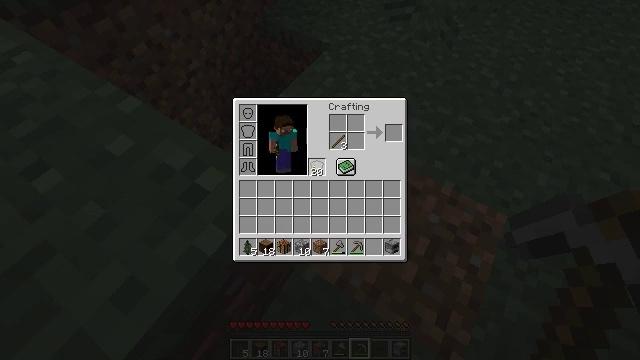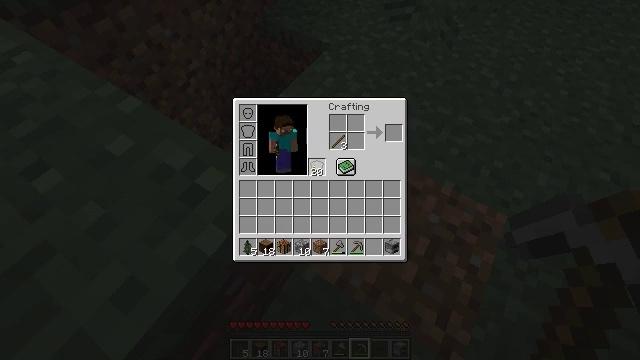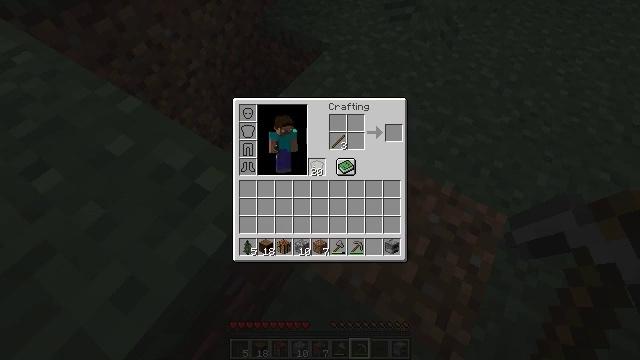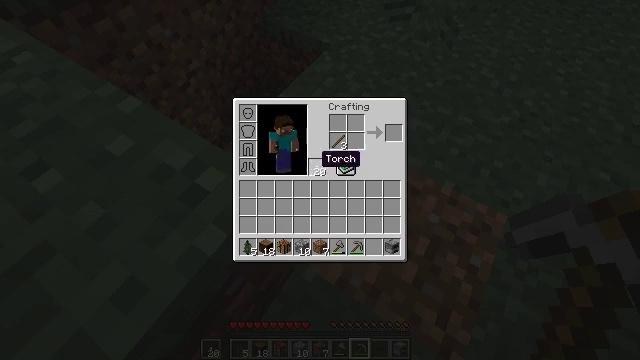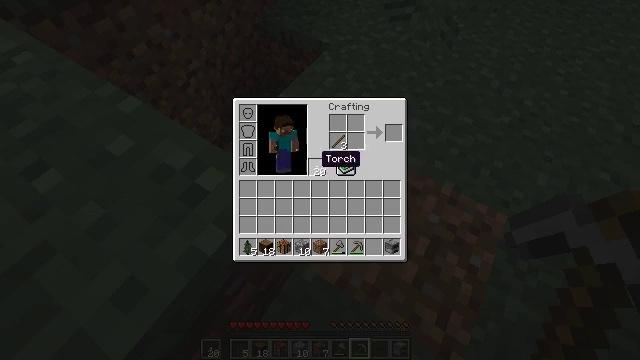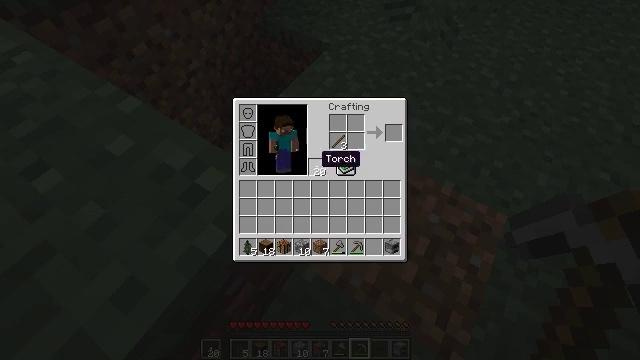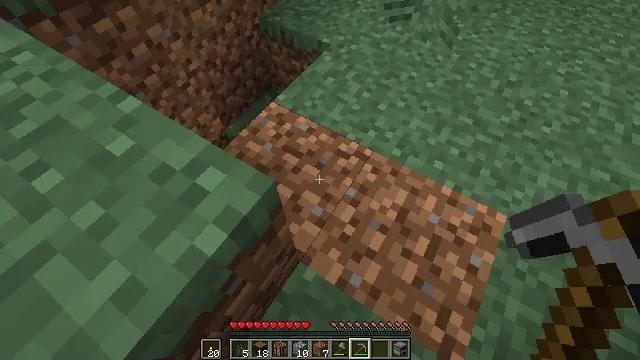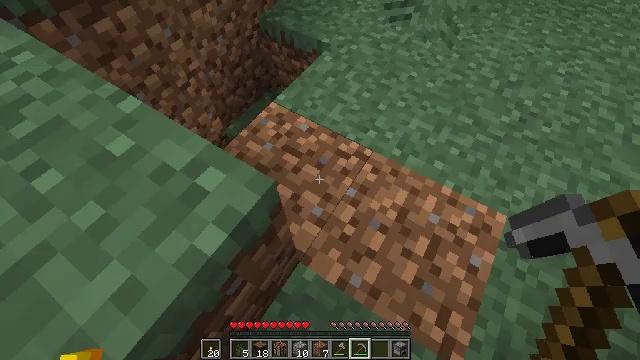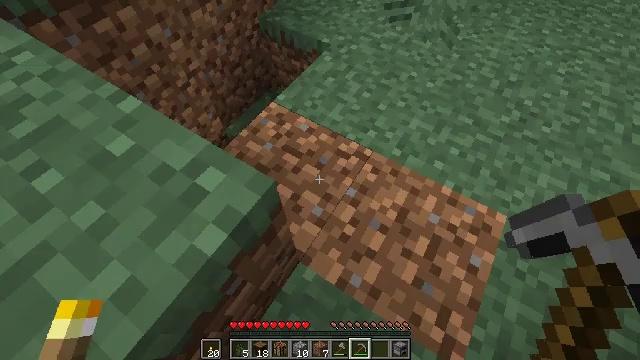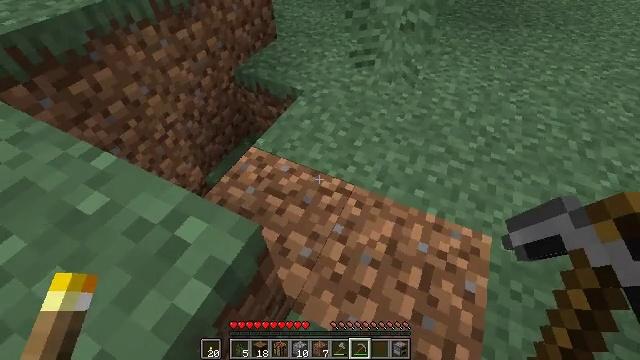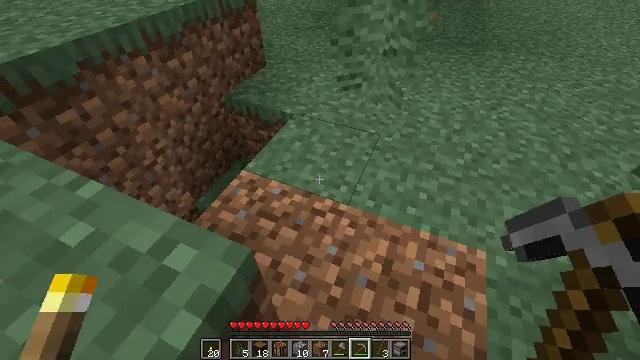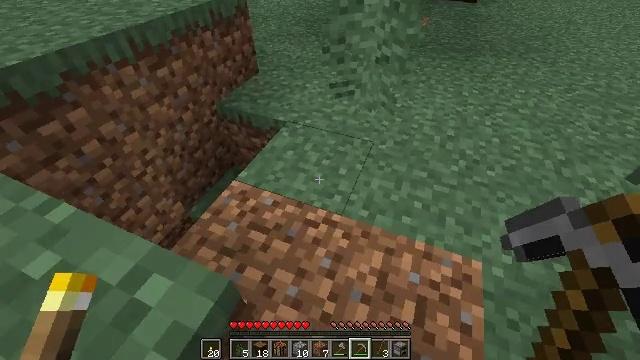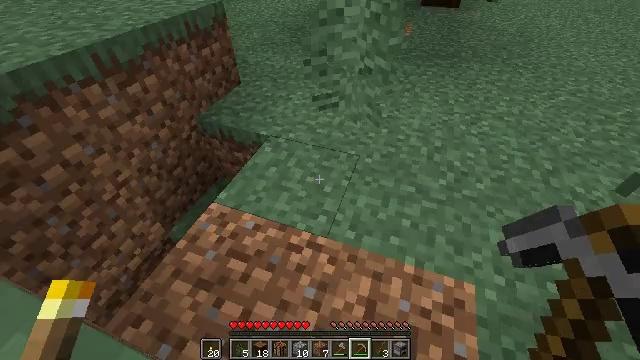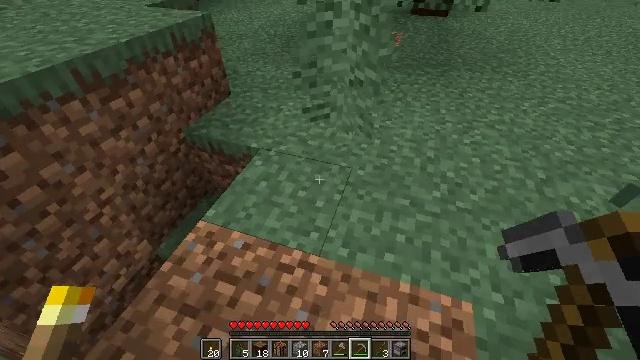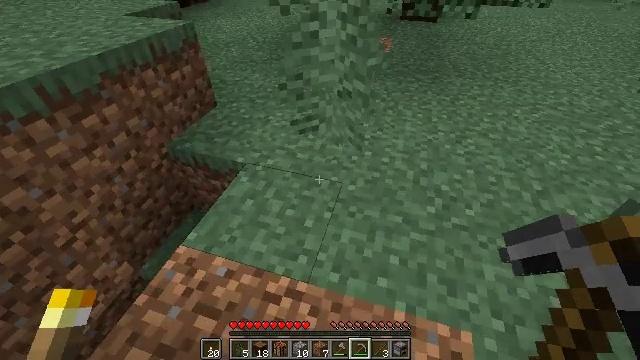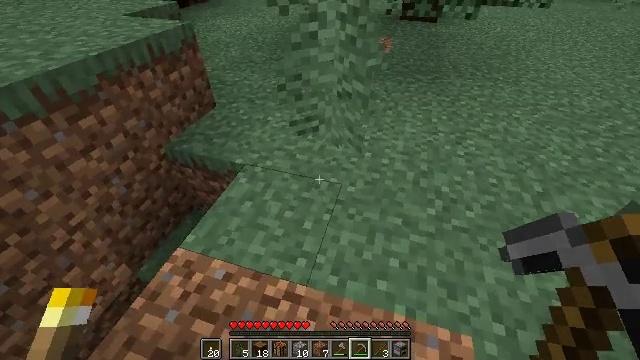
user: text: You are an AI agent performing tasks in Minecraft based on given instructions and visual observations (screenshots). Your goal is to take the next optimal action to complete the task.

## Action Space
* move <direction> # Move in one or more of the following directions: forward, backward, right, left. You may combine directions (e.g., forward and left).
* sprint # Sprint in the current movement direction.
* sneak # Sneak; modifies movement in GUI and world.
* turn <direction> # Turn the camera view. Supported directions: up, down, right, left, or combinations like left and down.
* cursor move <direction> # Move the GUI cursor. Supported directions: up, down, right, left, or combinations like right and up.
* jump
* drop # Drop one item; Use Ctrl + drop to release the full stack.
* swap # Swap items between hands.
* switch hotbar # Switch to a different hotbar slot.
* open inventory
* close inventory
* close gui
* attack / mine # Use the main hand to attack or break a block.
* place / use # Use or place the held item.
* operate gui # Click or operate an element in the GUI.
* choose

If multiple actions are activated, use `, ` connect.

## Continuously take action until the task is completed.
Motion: motion action
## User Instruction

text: Dig up the grass block for dirt.
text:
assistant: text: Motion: operate gui
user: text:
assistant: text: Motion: operate gui
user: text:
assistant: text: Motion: no_op
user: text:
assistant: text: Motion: no_op
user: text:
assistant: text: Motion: no_op
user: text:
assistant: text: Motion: no_op
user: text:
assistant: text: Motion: close gui
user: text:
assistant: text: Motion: open inventory
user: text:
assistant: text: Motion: turn right and up, open inventory
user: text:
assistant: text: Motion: turn right and up
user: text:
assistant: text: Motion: move forward, turn right
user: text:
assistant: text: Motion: move forward, turn right
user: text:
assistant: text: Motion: move forward, turn right and up
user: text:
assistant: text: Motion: turn right
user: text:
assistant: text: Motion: no_op
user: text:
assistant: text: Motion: close inventory
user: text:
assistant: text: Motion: close inventory
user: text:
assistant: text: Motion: cursor move right and down, close inventory
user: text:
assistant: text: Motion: cursor move right and down, open gui
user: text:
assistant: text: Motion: sneak, cursor move right and down
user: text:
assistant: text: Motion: sneak, cursor move right and down
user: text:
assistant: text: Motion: sneak, cursor move right
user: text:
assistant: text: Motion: sneak, cursor move right
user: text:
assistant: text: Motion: sneak
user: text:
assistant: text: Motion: sneak, cursor move up
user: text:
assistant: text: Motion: sneak, cursor move up
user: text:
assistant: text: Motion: sneak
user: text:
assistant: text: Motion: sneak
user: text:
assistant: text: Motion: sneak
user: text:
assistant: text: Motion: sneak